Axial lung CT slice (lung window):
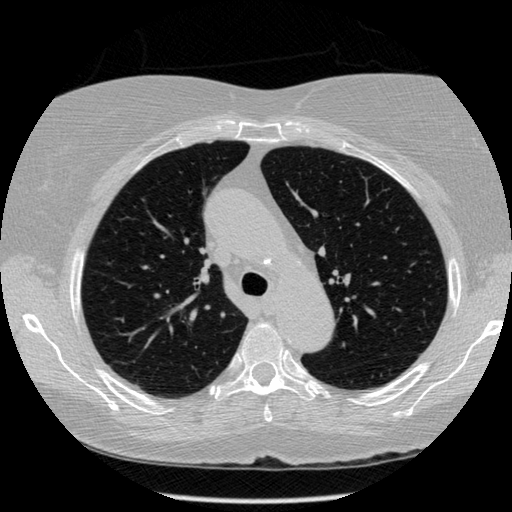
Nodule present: no